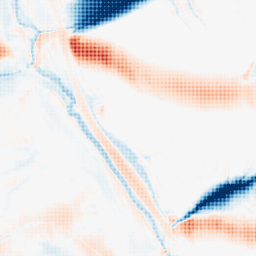
Category: morphological
Decomposition family: morphological_ellipse
Decomposition parameters: operation: average
width: 50
height: 20
Upsampling method: sinc_hamming
Upsampling parameters: scale: 8
kernel_size: 8
Upsampling scale: 8